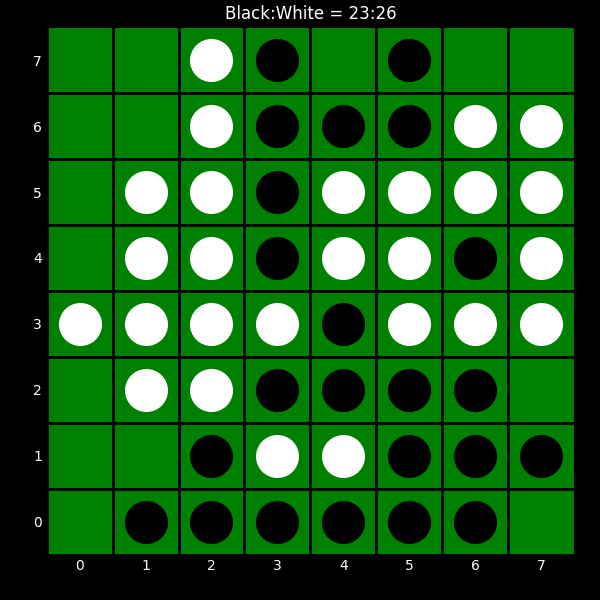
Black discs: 23
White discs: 26